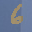
Label: 6